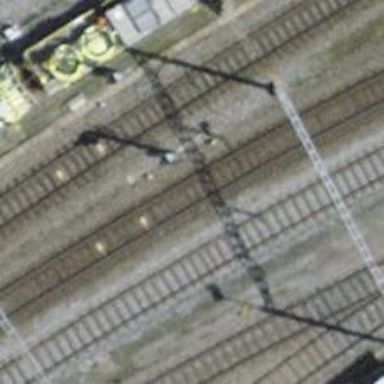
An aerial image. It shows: Railway signal.